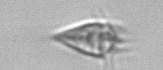
Label: Paratontonia_gracillima